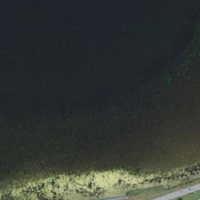
EUNIS habitat code: 14
Species observed at this site:
Fulica atra
Aythya fuligula
Bucephala clangula